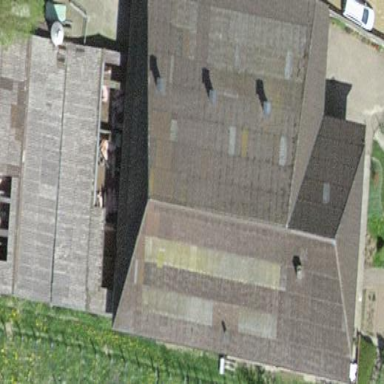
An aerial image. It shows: Farm building.